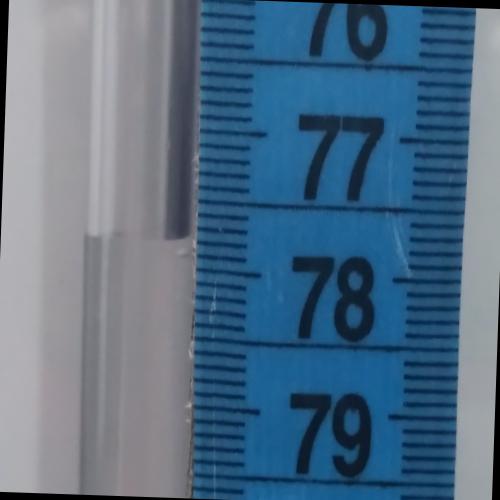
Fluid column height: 77.8 cm